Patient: sex M, age 36
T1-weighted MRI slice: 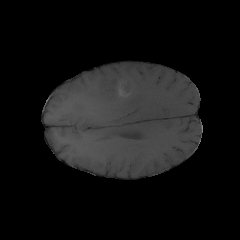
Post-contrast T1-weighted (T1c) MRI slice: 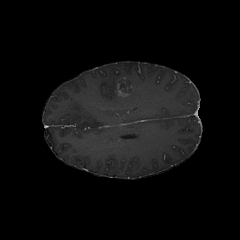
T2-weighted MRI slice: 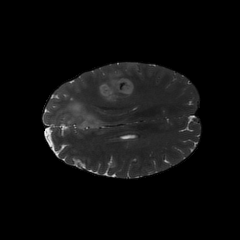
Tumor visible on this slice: yes
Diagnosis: Glioblastoma, IDH-wildtype
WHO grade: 4